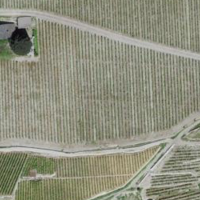
EUNIS habitat code: 40
Species observed at this site:
Corvus corone
Linaria cannabina
Aegithalos caudatus
Sylvia atricapilla
Spinus spinus
Columba palumbus
Turdus merula
Pernis apivorus
Parus major
Milvus migrans
Pica pica
Phoenicurus ochruros
Columba livia
Corvus corax